Interaction volume radius: 10 \u00c5
Interaction volume height: 15 \u00c5
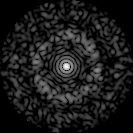
Disorder parameter: 0.8208